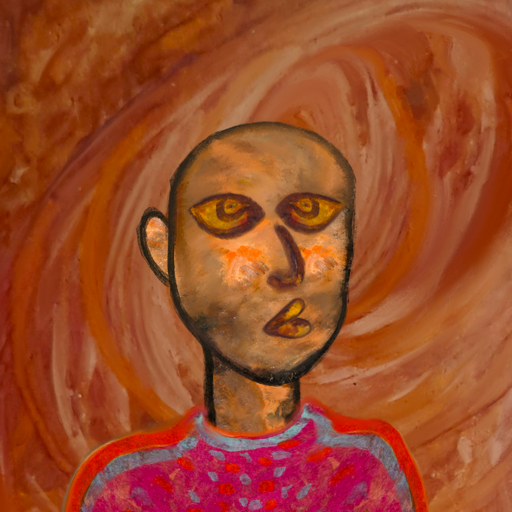
Background: Pious_Lady, Head And Neck Side: Gypsy_Queen, Face Side: Comrade, Bust: Sisters, Hair Side: Blank, Head Accessory: Blank, Second Necklace: Blank, Necklace: Blank, Baby: Blank